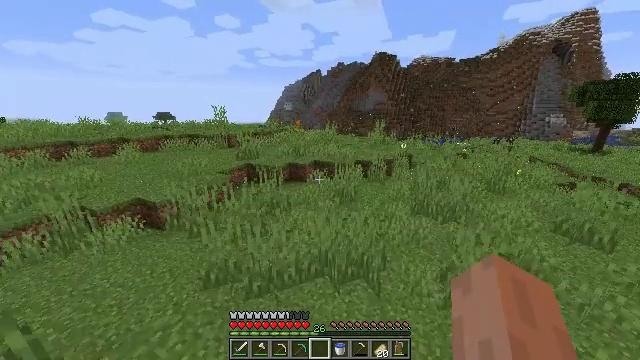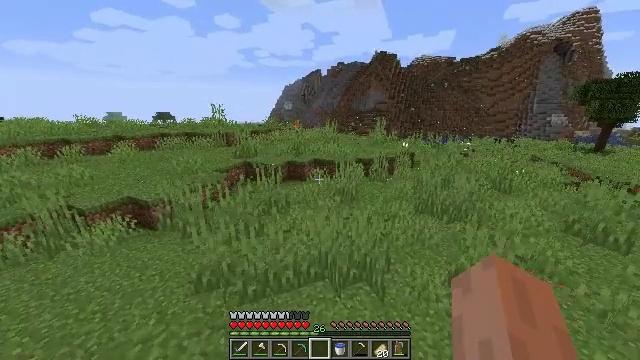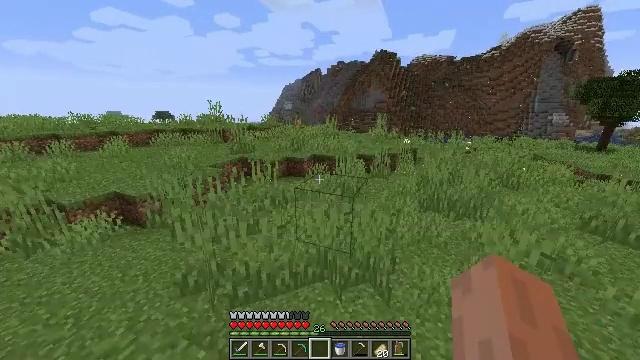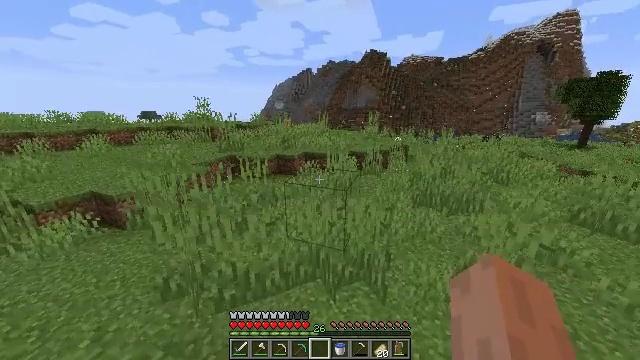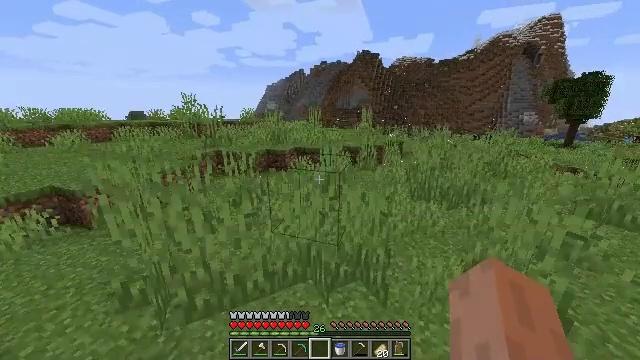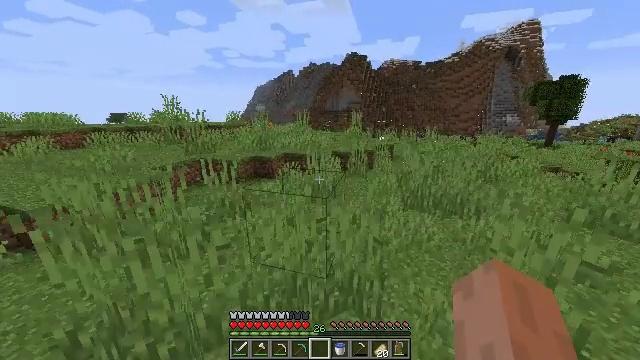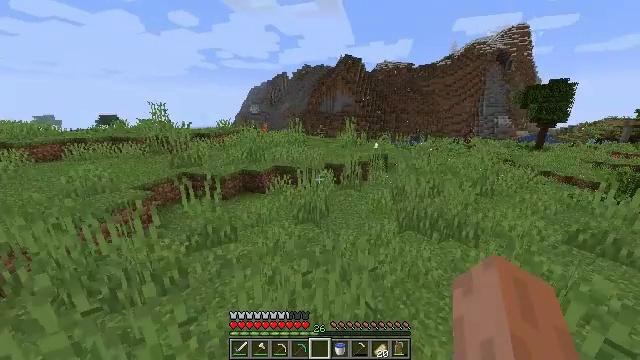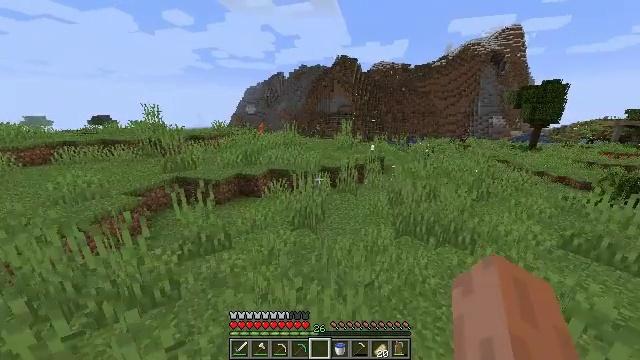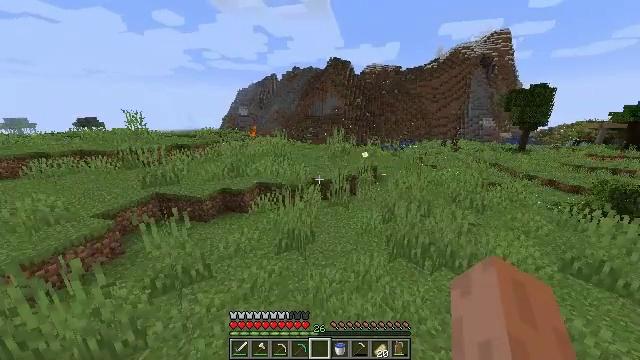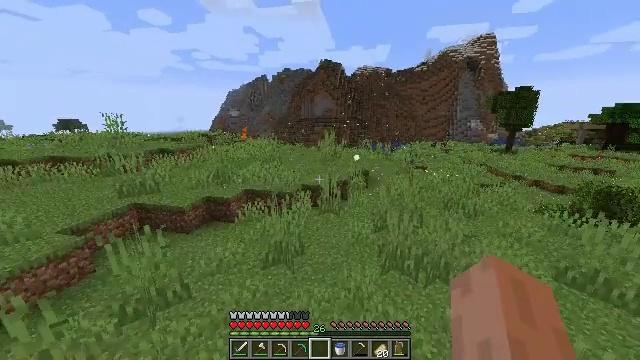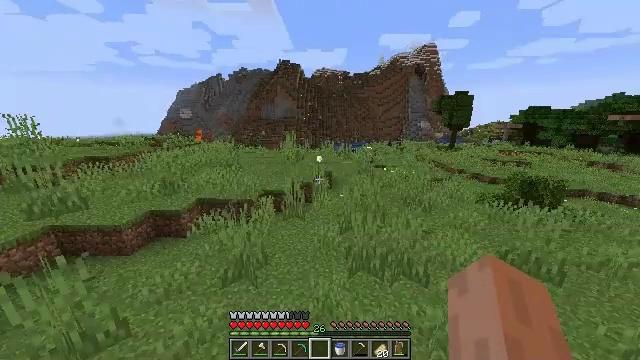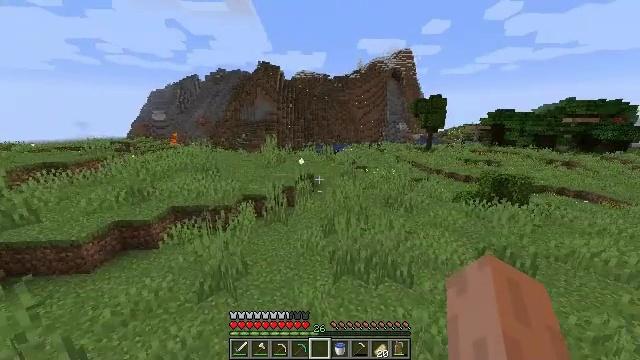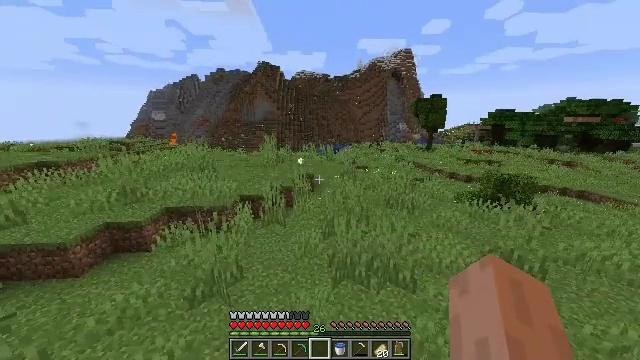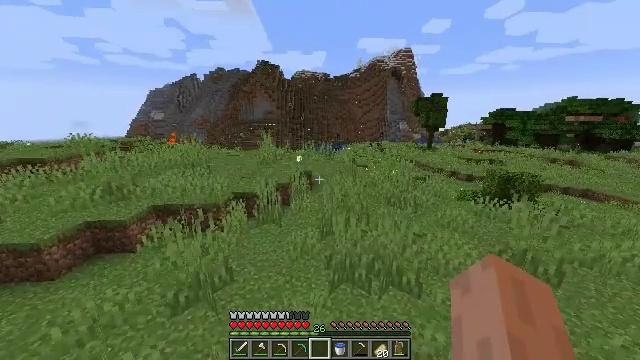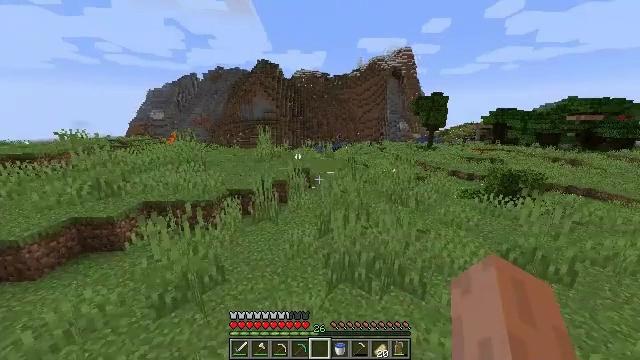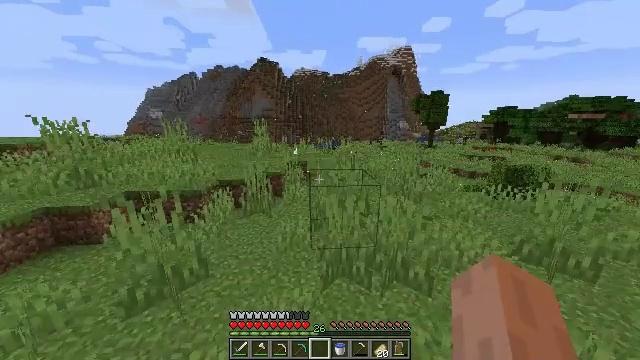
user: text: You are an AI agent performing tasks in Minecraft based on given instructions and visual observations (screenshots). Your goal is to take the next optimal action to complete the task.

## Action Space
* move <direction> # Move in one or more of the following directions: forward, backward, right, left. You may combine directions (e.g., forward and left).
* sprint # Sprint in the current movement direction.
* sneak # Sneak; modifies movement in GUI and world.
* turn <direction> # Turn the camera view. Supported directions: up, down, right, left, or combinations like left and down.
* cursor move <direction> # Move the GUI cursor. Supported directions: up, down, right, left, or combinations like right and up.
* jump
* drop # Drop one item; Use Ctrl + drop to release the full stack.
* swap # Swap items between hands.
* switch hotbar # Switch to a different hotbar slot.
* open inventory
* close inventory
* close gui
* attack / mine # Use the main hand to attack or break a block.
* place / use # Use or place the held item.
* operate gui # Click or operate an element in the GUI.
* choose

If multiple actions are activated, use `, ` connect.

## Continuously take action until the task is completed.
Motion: motion action
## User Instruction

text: Break the birch fence.
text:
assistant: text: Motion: move forward and move right, sprint, jump
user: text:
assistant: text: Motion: move forward and move right, sprint, jump
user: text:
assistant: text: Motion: move forward and move right, sprint, turn right, jump
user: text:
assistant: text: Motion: move forward and move right, sprint, turn right, jump
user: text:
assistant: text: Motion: move forward and move right, sprint, turn right, jump
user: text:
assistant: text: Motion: move forward and move right, sprint, turn right, jump
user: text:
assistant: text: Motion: move forward and move right, sprint, jump
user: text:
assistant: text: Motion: move forward and move right, sprint, turn right, jump
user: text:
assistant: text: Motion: move forward and move right, sprint, turn right, jump
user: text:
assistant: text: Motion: move forward and move right, sprint, turn right, jump
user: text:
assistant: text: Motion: move forward and move right, sprint, turn right, jump
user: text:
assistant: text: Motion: move forward and move right, sprint, jump
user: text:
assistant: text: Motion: move forward and move right, sprint, jump
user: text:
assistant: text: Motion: move forward and move right, sprint, jump
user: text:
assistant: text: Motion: move forward and move right, sprint, jump
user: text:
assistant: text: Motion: move forward, sprint, jump
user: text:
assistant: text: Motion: move forward, sprint, jump
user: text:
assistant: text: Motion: move forward, sprint, jump
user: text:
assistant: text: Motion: move forward, sprint, turn right, jump
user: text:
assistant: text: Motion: move forward, sprint, jump
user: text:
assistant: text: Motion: move forward, sprint, turn right, jump
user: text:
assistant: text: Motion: move forward, sprint, turn right and up, jump
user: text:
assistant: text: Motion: move forward, sprint, turn right, jump
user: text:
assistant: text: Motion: move forward and move left, sprint, turn right, jump
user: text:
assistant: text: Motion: move forward and move left, sprint, turn right, jump
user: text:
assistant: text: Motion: move forward and move left, sprint, jump
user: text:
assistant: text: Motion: move forward and move left, sprint, jump
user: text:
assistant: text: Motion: move forward and move left, sprint, jump
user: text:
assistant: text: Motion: move forward and move left, sprint, turn left, jump
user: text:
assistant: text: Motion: move forward and move left, sprint, turn left, jump